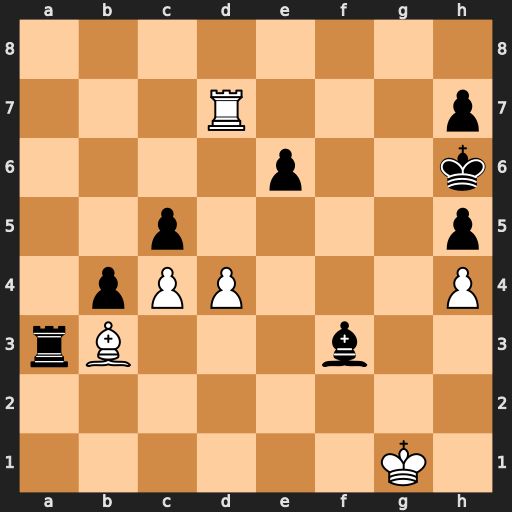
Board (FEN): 8/3R3p/4p2k/2p4p/1pPP3P/rB3b2/8/6K1
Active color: w
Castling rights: -
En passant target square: -
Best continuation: Bc2 Be4 Bxe4